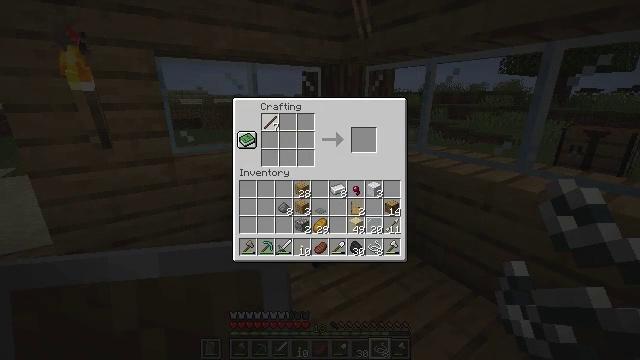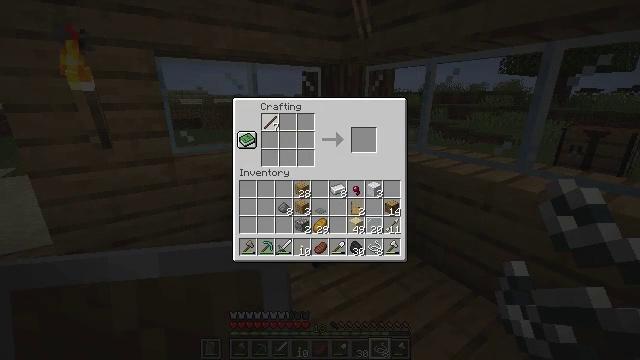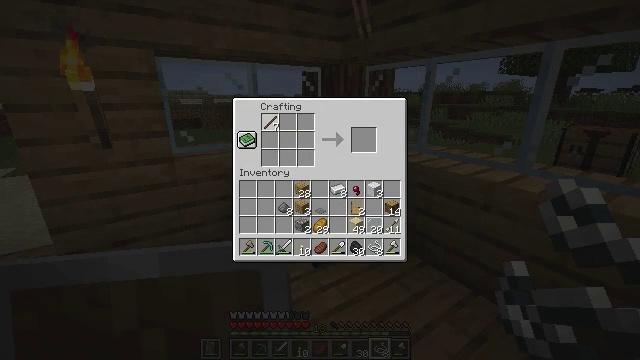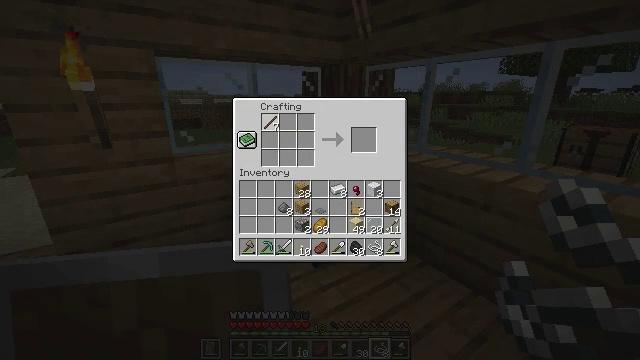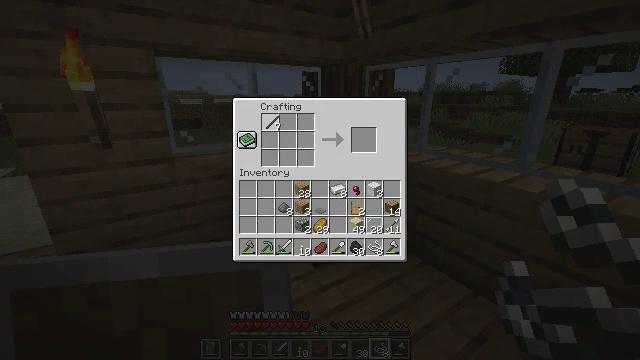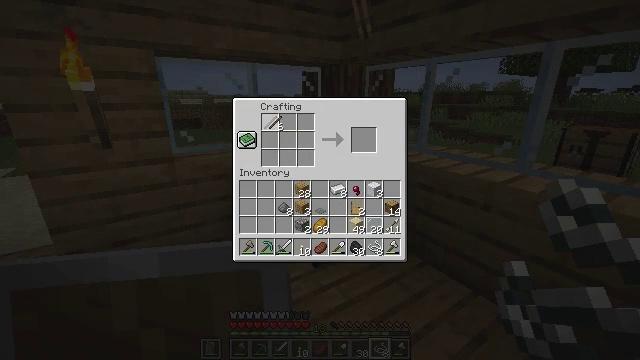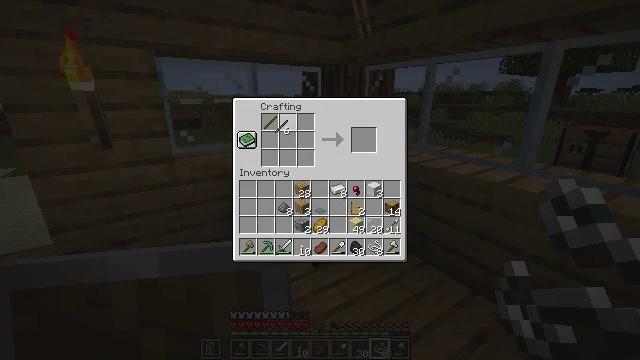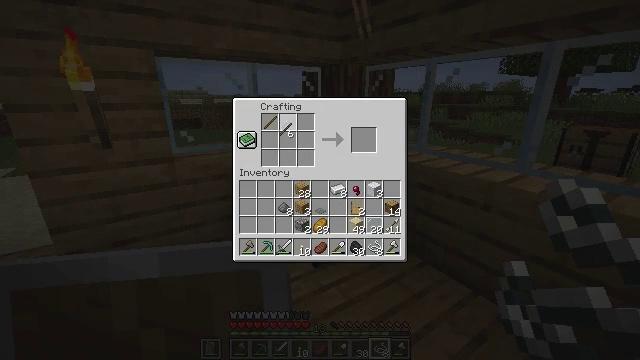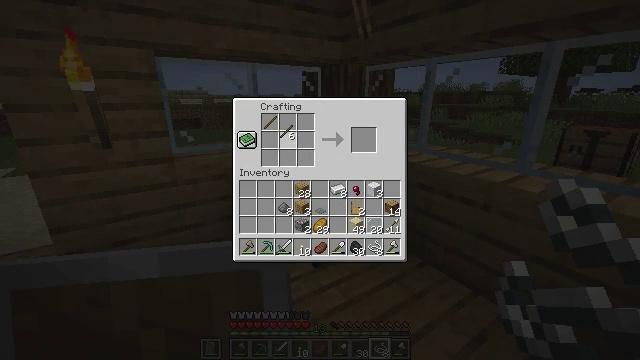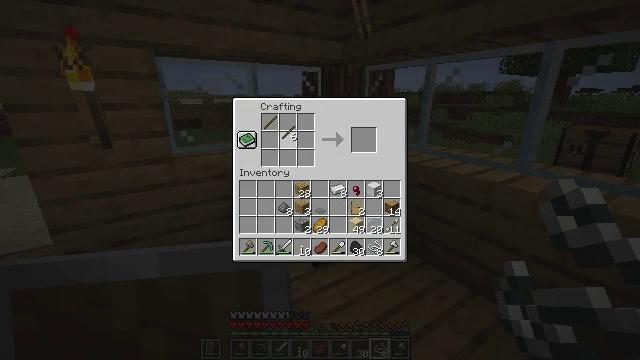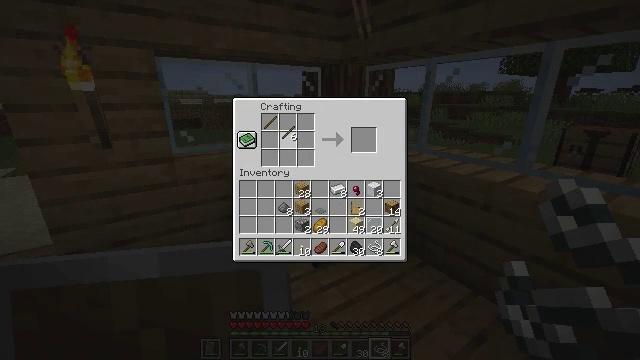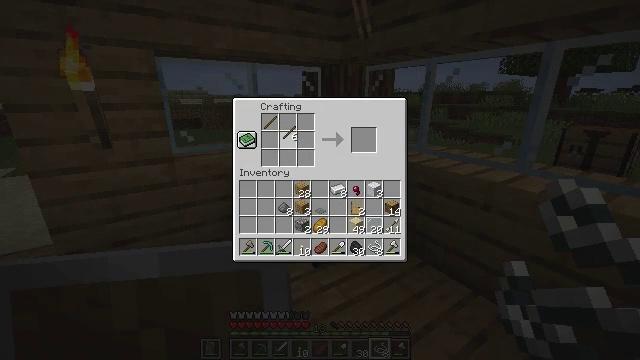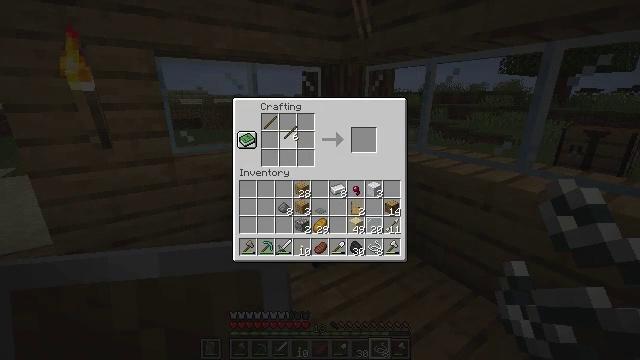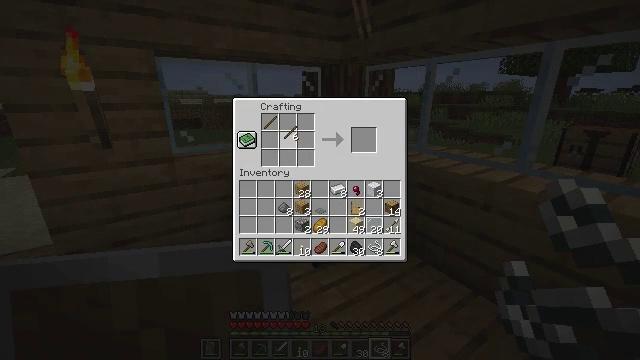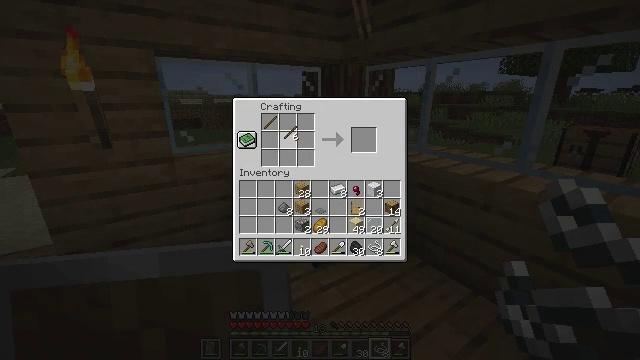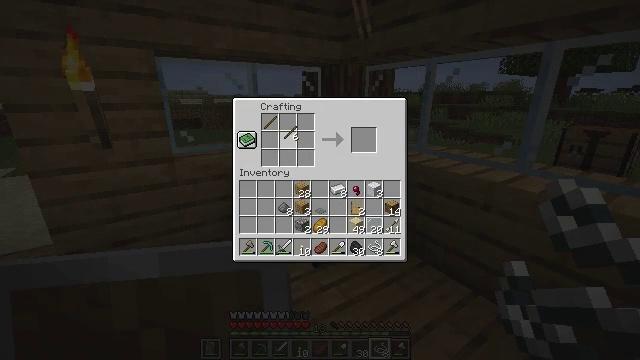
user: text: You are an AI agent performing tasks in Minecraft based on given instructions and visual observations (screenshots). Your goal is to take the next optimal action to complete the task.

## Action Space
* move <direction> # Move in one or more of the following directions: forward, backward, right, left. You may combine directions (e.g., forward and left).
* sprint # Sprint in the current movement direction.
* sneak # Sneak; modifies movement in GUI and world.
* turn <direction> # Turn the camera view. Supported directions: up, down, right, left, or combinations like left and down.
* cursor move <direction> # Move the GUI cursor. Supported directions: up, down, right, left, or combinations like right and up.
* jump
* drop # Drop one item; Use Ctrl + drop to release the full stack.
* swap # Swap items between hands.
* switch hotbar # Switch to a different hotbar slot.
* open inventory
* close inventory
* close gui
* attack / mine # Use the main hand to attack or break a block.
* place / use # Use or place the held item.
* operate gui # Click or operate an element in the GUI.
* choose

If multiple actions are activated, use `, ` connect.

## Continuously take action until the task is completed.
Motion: motion action
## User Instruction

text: Use string and sticks to craft a bow.
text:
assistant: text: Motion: no_op
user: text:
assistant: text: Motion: no_op
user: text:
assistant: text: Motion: choose
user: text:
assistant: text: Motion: choose
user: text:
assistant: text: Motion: no_op
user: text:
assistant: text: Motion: no_op
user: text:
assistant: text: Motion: no_op
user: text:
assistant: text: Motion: no_op
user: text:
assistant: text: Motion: no_op
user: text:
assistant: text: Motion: no_op
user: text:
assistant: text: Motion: no_op
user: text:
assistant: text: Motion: no_op
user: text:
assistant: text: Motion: no_op
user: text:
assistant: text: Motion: no_op
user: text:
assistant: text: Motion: no_op
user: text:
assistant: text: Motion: no_op
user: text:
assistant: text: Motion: no_op
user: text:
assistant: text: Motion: cursor move left
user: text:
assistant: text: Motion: no_op
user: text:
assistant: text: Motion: no_op
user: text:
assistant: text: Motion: no_op
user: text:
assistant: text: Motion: operate gui
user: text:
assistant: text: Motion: operate gui
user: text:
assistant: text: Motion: operate gui
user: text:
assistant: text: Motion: no_op
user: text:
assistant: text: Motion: no_op
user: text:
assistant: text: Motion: no_op
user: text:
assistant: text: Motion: operate gui
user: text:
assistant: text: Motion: operate gui
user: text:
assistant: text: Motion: operate gui